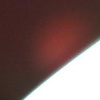
Label: sunburn